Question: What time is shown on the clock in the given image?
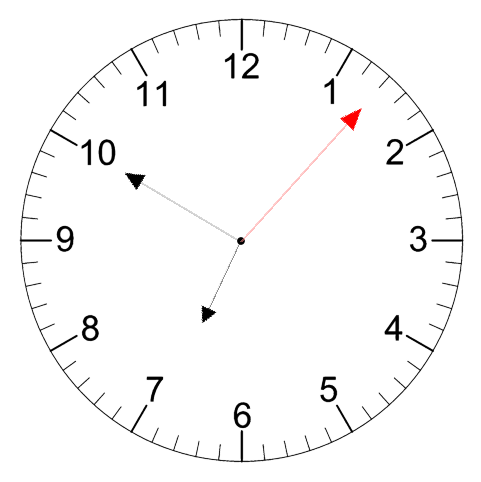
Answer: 06:50:07